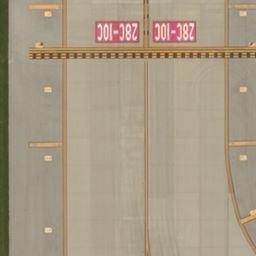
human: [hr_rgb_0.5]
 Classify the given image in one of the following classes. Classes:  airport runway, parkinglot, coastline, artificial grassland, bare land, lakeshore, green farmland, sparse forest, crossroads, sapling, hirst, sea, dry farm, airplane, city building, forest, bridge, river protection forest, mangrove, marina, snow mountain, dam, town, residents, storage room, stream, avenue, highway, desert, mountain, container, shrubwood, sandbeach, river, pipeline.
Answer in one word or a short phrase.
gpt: airport runway